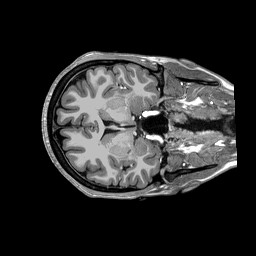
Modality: T1w
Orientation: axial
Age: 24
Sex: female